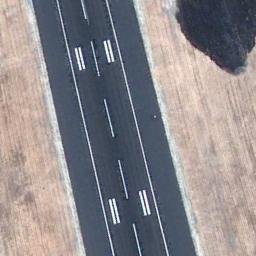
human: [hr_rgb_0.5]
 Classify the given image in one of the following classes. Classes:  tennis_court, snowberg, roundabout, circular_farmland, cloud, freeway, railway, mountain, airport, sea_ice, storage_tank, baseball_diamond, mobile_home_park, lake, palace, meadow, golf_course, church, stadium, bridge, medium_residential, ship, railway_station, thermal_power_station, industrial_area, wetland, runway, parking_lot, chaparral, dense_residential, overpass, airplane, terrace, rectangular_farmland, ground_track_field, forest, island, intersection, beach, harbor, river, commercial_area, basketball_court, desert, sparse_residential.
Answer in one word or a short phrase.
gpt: runway